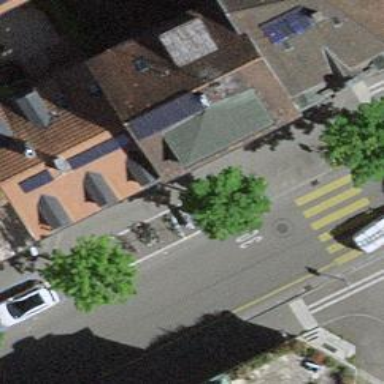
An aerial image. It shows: Bicycle parking facility.